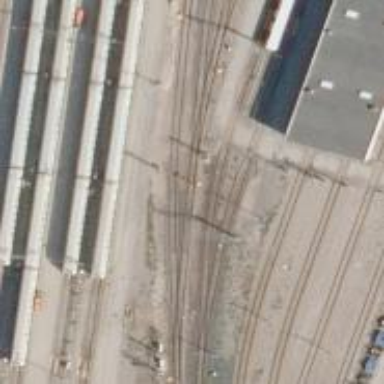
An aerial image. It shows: Railway yard with electrified contact lines.